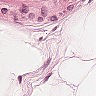
Metastatic tissue present: no